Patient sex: M
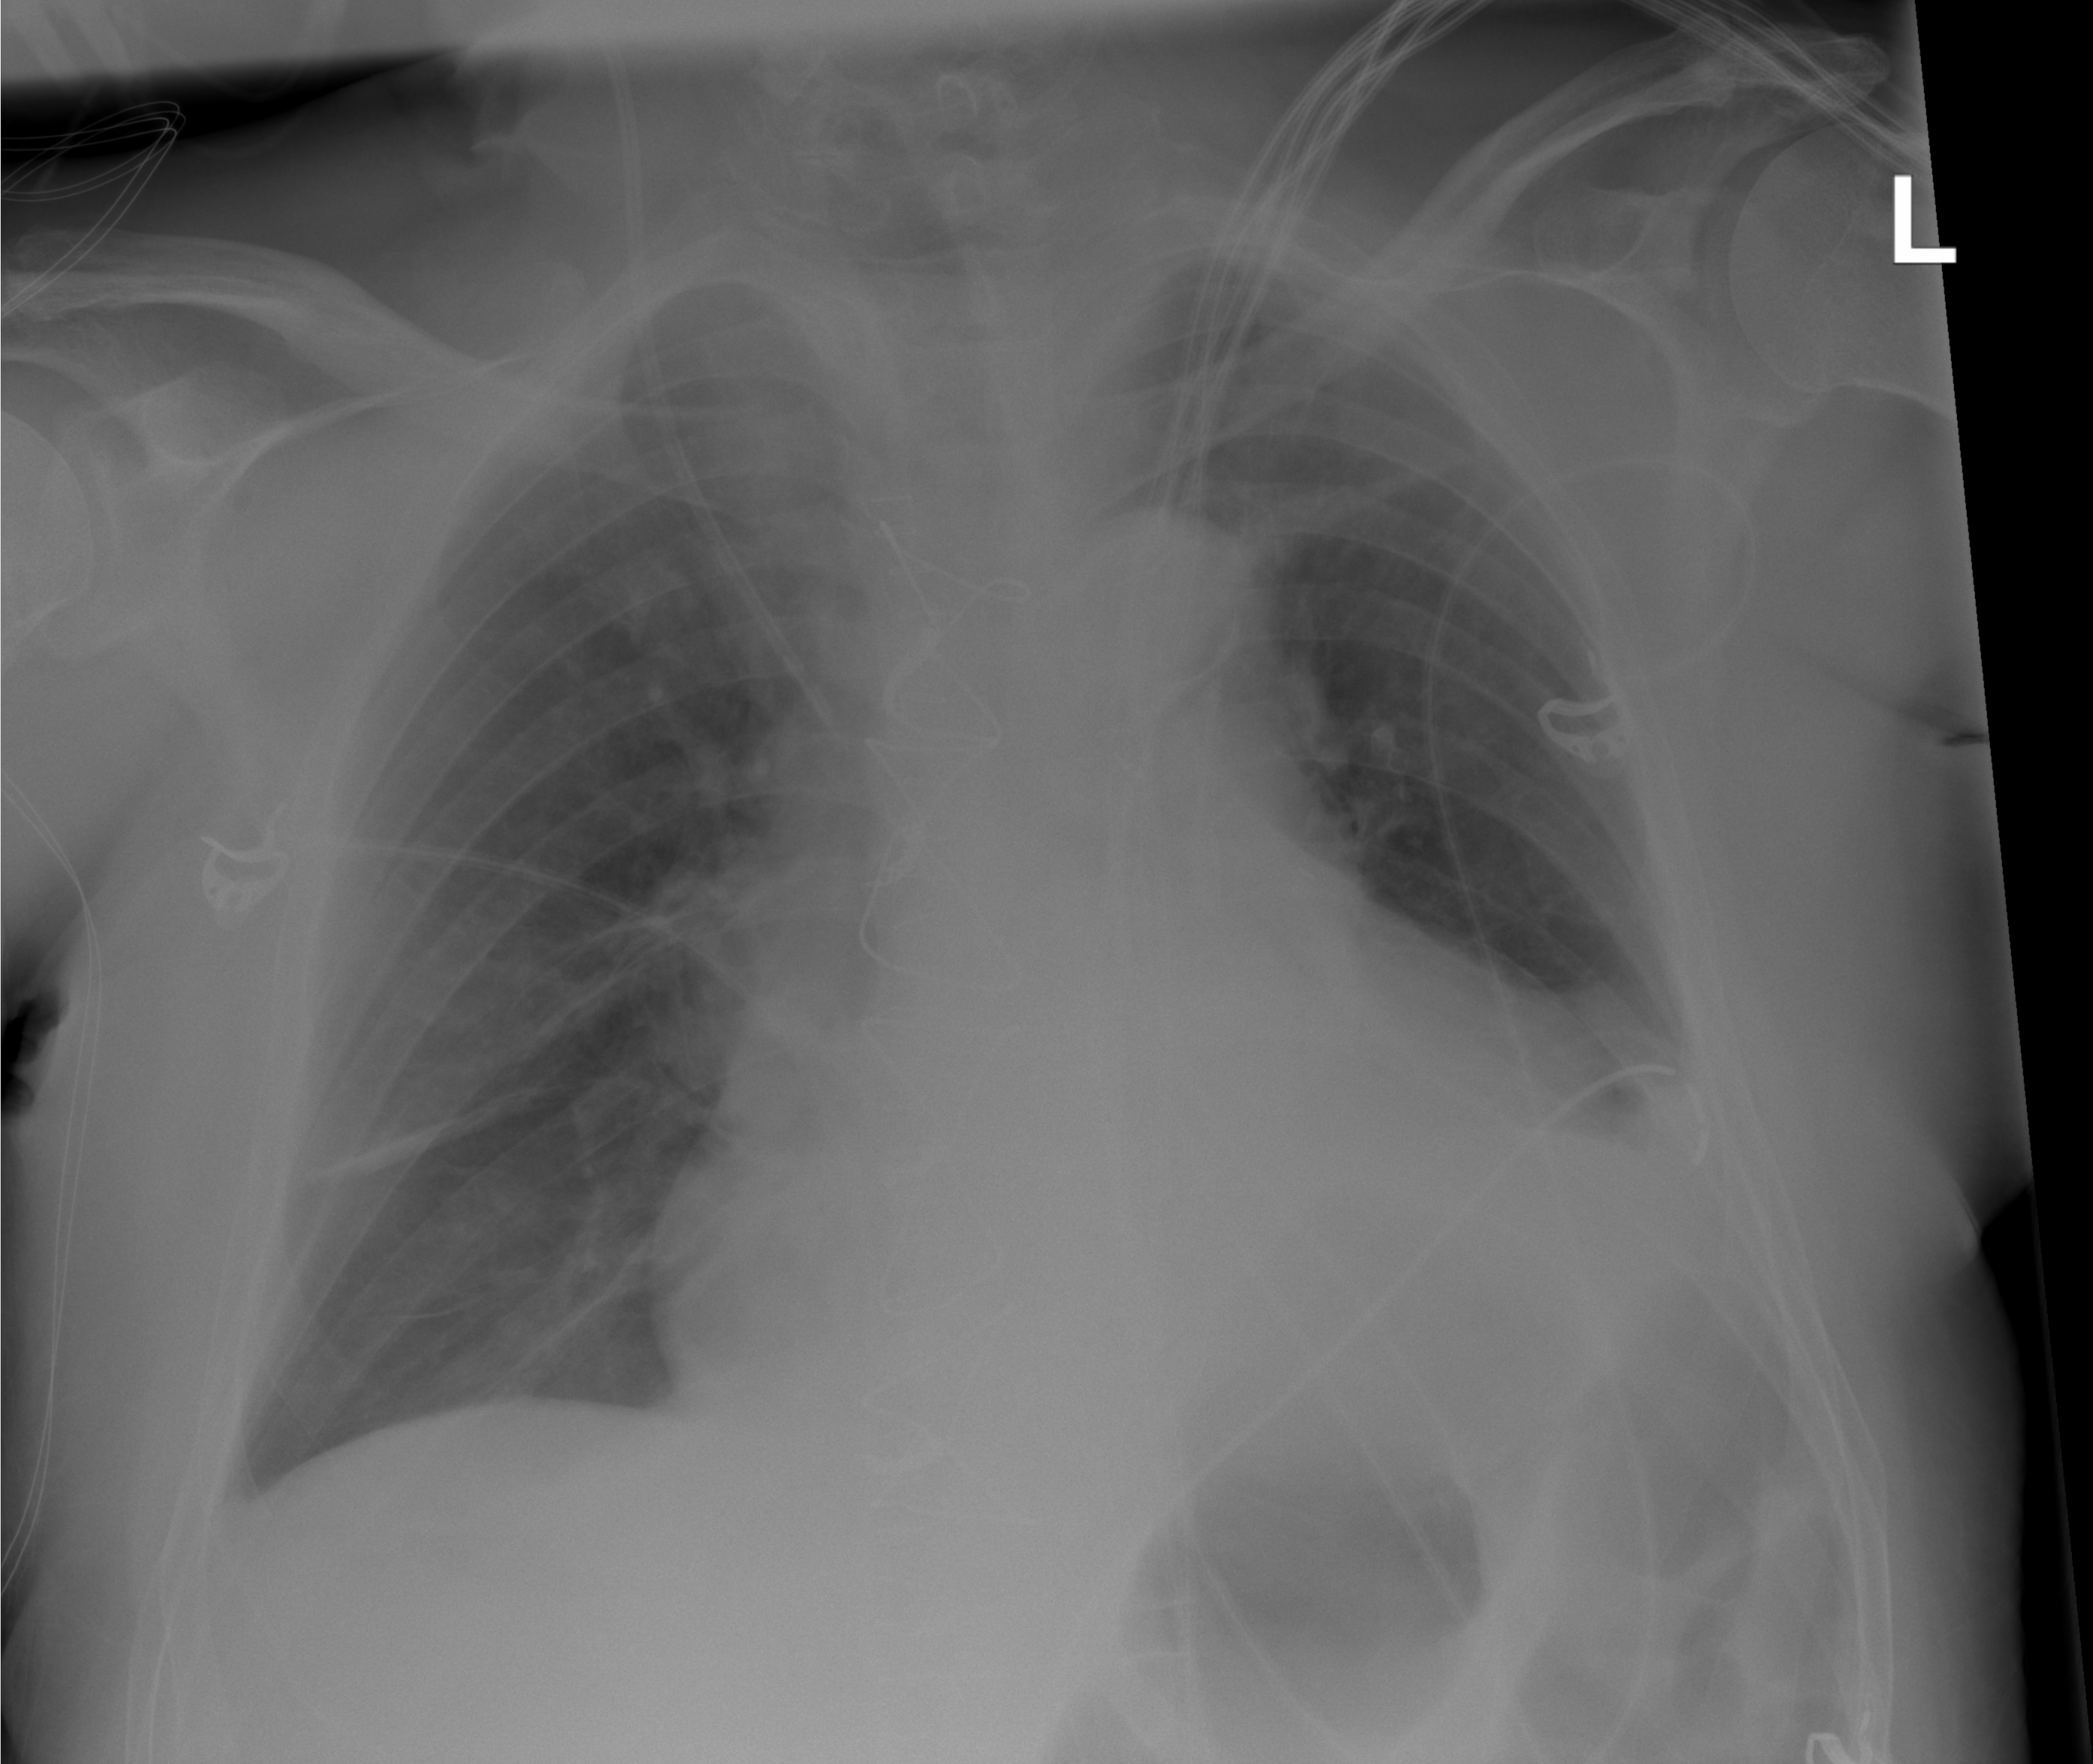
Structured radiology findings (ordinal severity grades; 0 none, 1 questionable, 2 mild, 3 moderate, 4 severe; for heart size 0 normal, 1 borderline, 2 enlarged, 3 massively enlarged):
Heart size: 2
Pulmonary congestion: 0
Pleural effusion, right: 0
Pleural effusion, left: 2
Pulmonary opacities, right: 0
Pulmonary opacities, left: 0
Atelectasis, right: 0
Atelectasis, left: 2